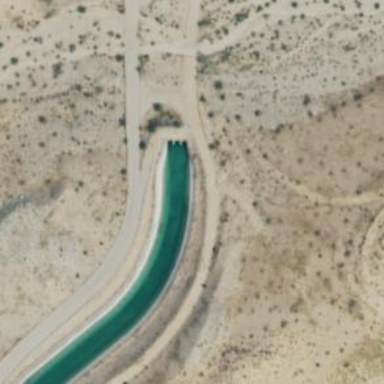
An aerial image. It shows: Culvert tunnel carrying water for canal.